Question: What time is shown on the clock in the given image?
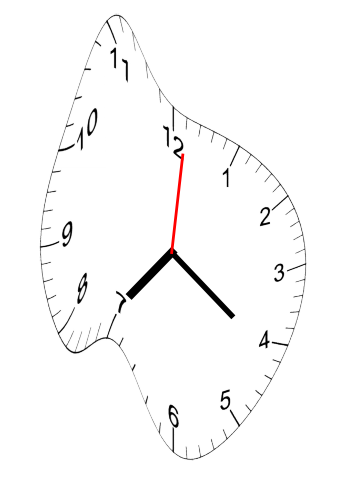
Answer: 07:21:01